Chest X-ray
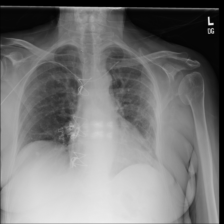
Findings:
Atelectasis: negative
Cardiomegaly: negative
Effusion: negative
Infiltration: negative
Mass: negative
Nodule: negative
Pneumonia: negative
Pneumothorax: negative
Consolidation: negative
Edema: negative
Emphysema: negative
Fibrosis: negative
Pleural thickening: negative
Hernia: negative